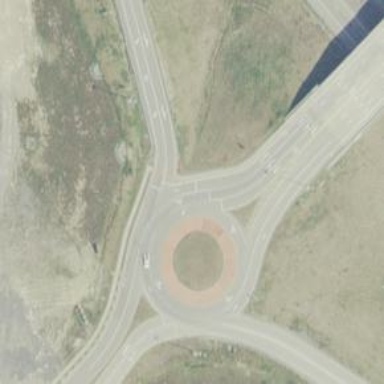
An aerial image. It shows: Tertiary road with asphalt surface leading to roundabout.